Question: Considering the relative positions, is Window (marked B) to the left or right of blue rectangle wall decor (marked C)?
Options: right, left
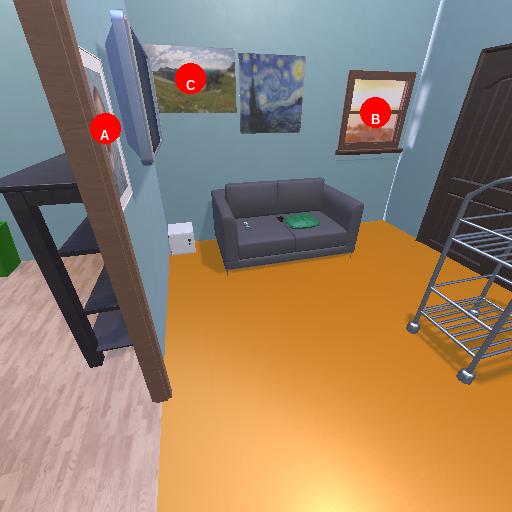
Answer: right